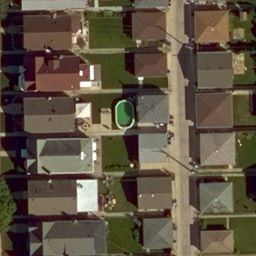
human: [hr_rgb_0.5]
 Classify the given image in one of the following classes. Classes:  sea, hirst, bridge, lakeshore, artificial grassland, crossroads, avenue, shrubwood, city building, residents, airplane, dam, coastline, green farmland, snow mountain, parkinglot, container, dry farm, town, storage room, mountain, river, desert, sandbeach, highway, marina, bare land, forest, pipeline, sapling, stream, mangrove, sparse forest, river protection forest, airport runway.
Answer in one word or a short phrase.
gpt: residents